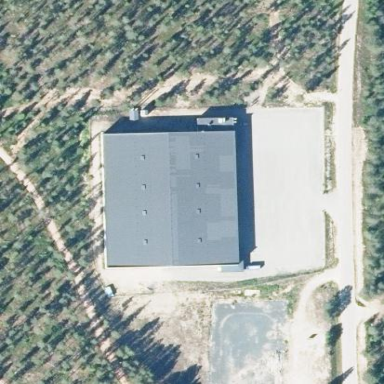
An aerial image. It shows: Warehouse.